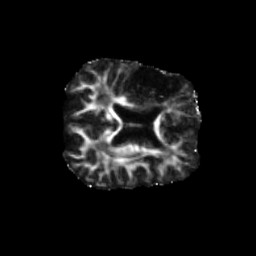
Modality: FA
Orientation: axial
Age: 75
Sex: male
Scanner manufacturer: siemens
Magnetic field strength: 3 T
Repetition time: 5.47 s
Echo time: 0.0854 s